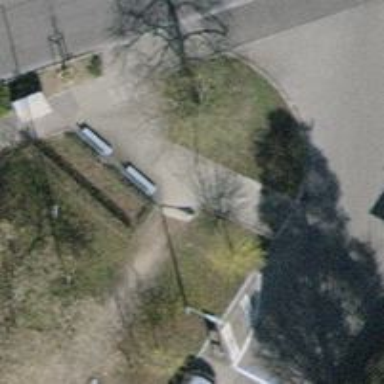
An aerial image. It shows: Bench for seating.